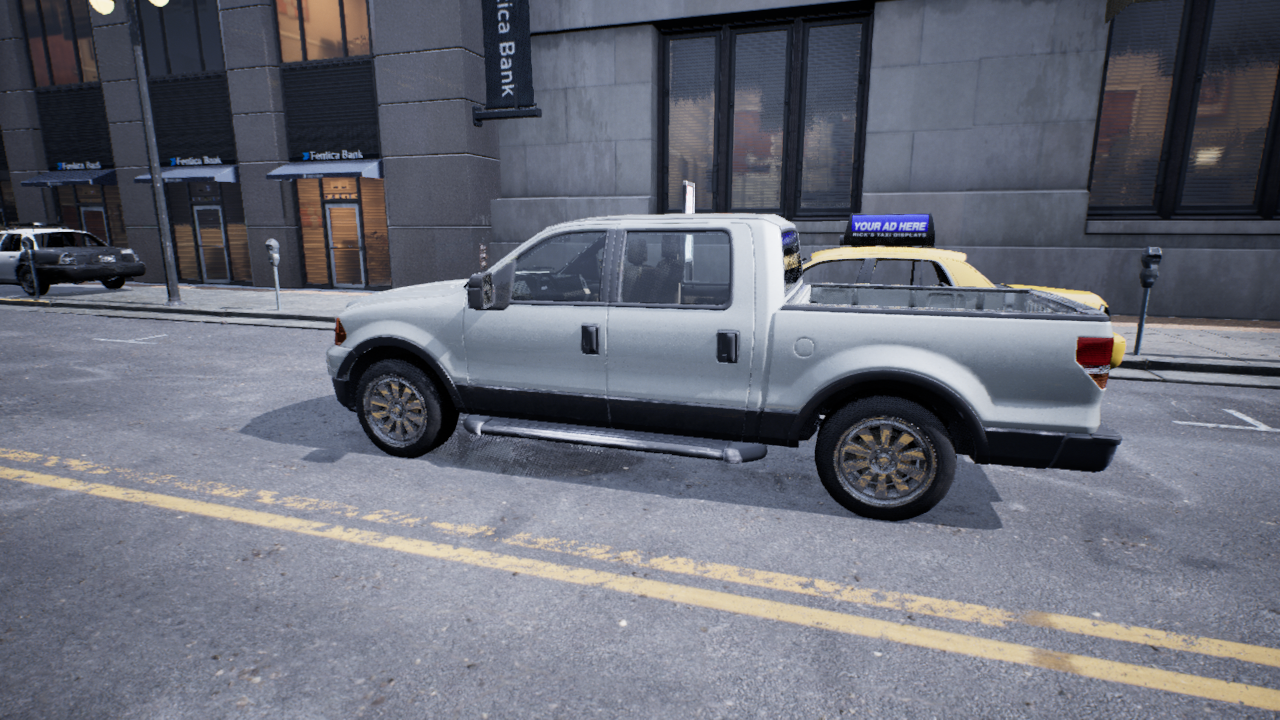
Venue: downtown
Lighting: overcast
Vehicle rig: pickup